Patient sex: F
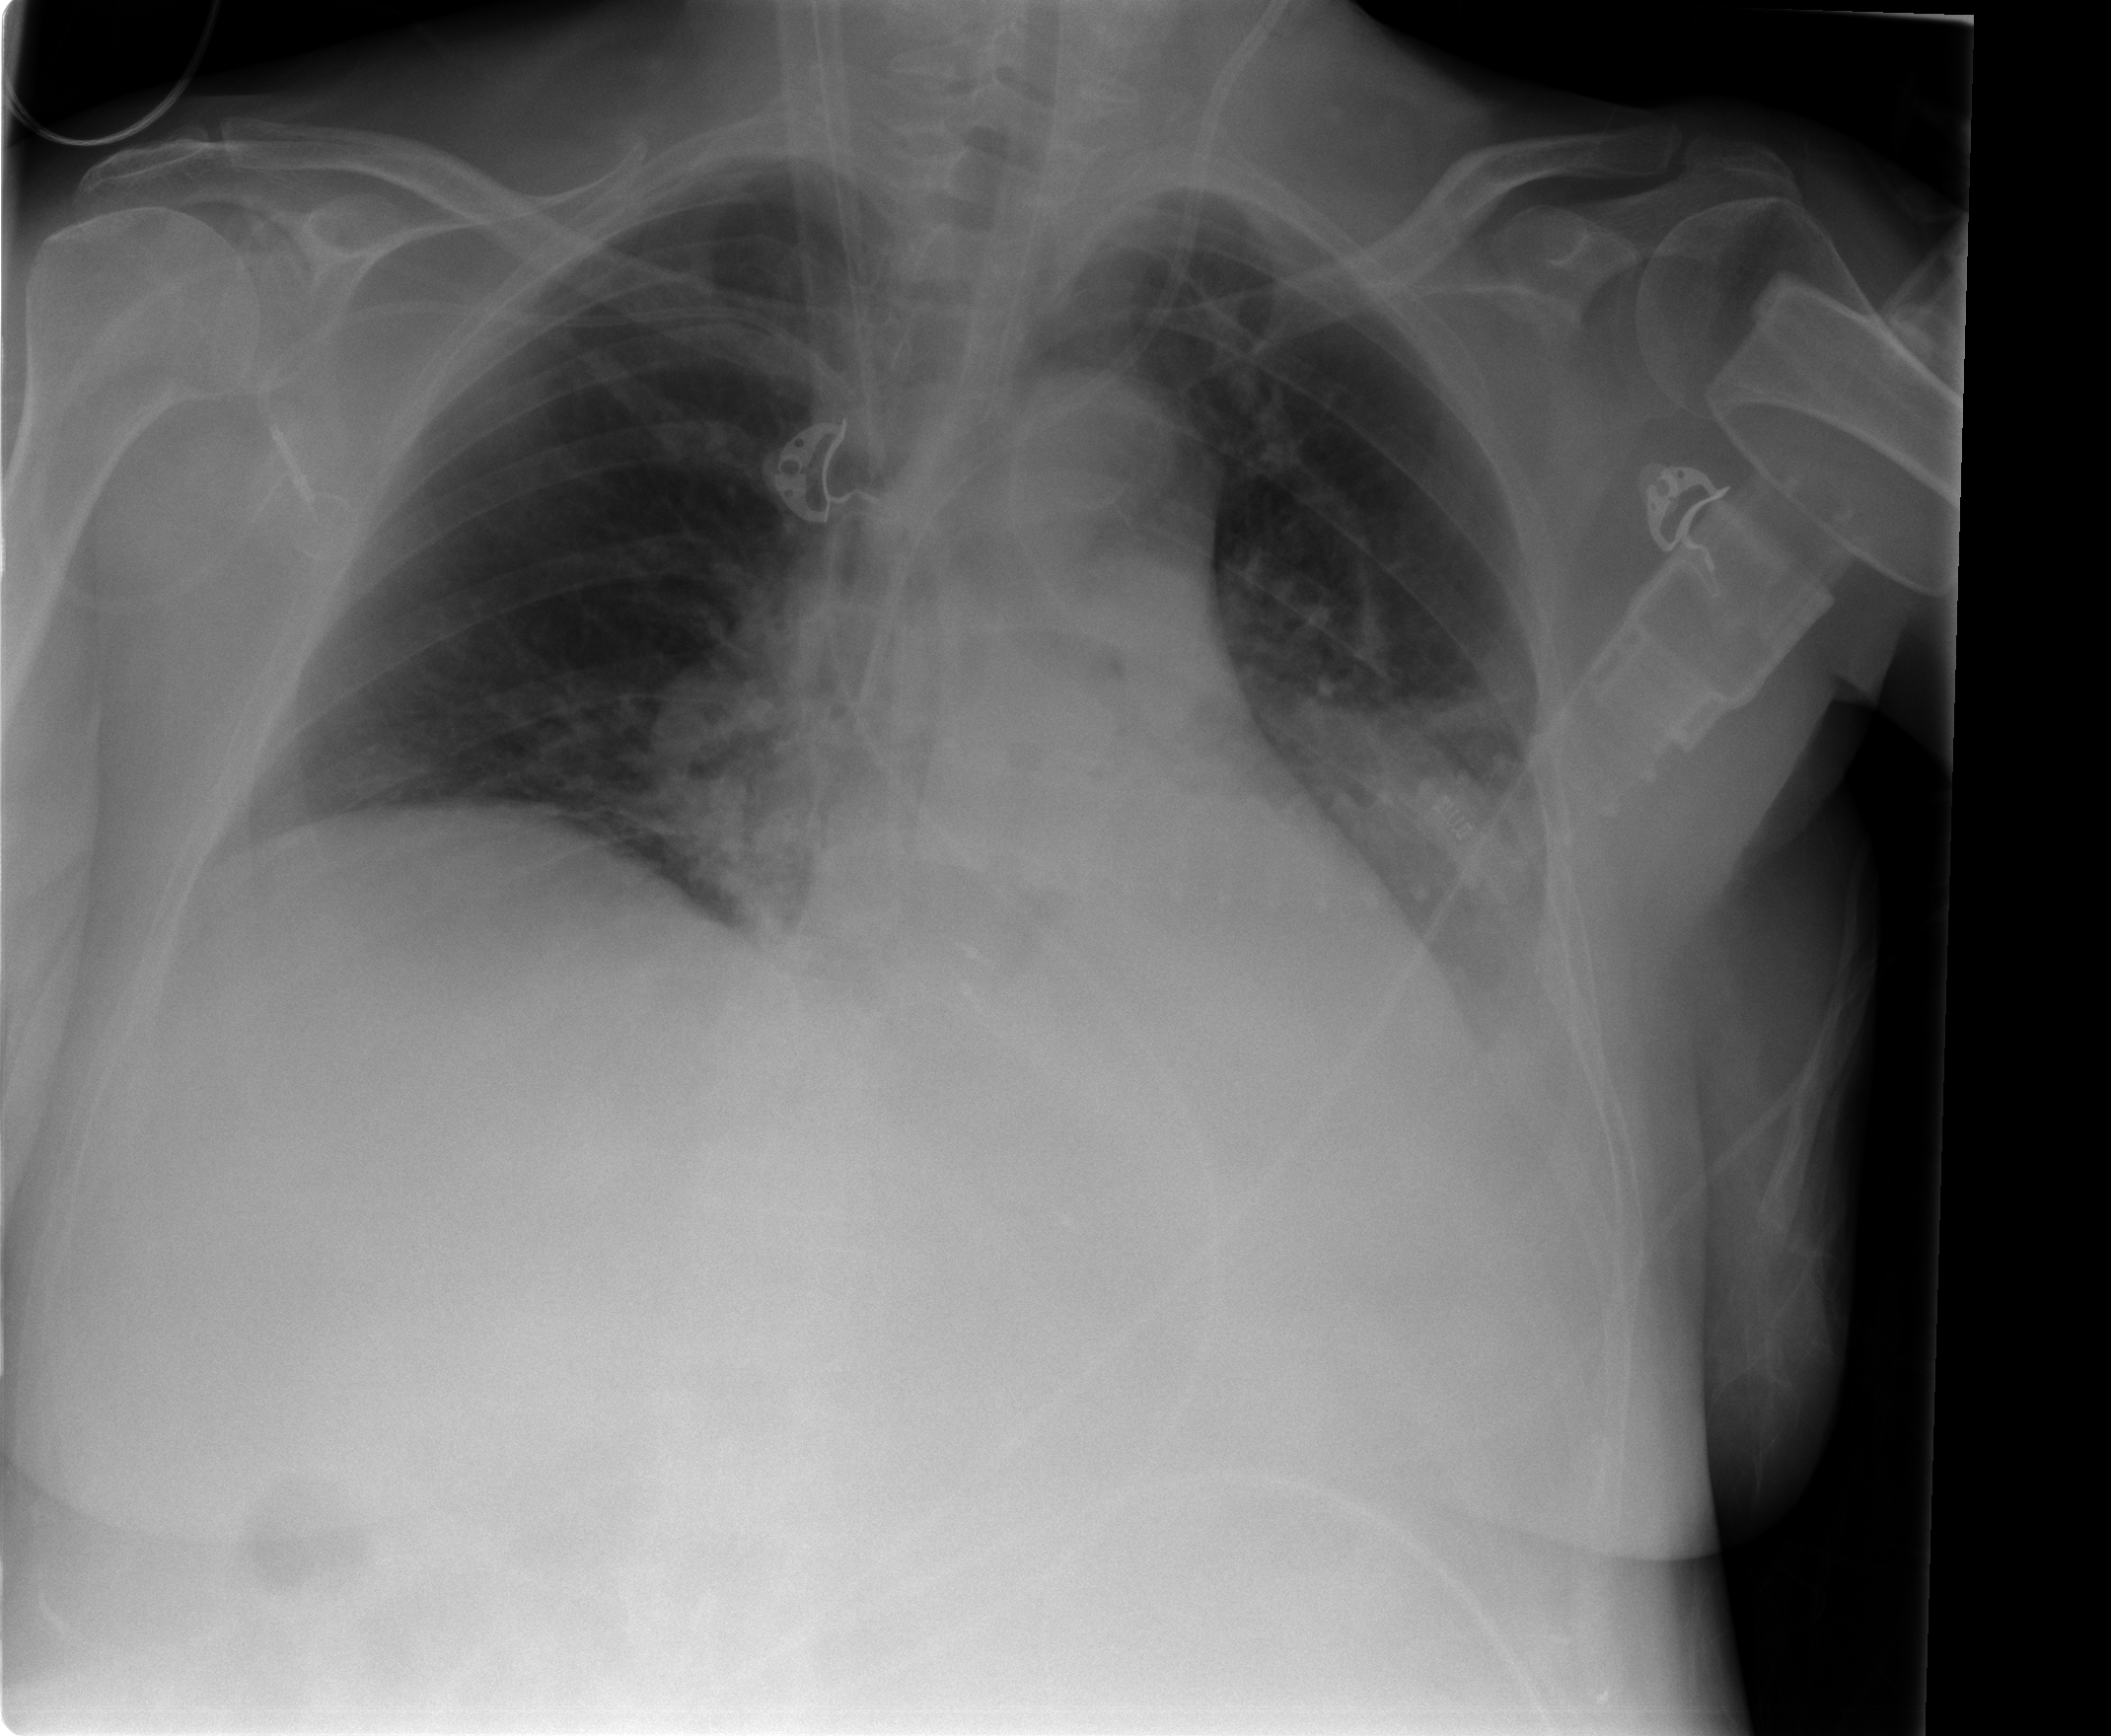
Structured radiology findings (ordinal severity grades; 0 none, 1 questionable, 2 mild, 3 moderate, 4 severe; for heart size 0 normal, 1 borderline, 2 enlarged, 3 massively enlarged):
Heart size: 1
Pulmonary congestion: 0
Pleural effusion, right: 0
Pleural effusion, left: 2
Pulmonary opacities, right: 0
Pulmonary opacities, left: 0
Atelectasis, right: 0
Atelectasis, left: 2